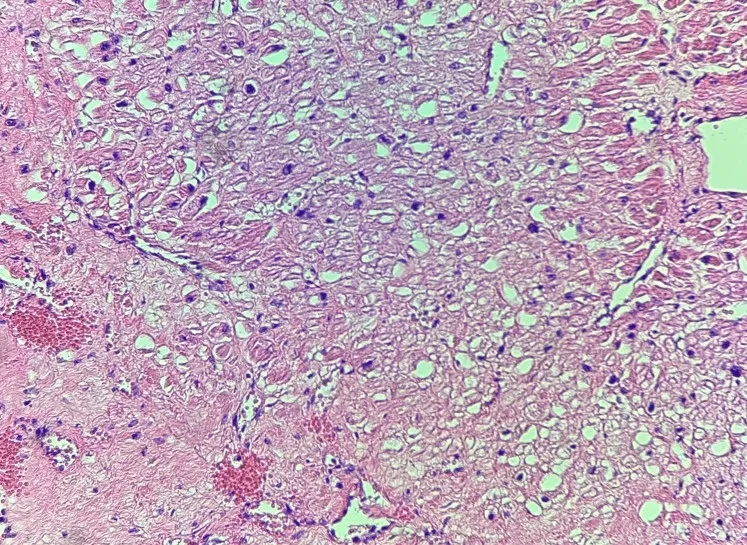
Heart histology. Diffuse myocardial vacuolization (H&E, 100X).
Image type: pathology (h&e)